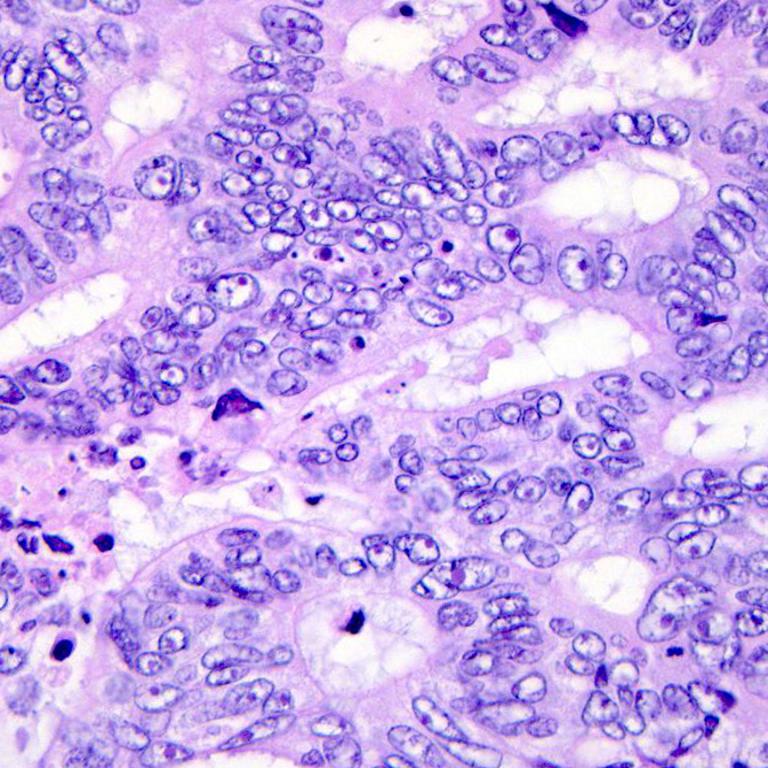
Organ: colon
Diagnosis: adenocarcinomas